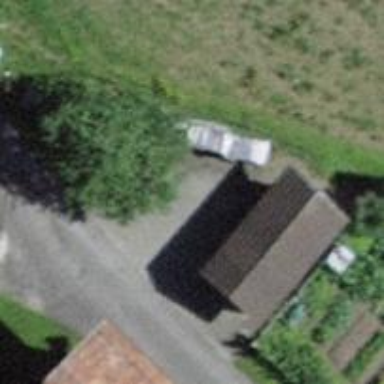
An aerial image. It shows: Garage building.